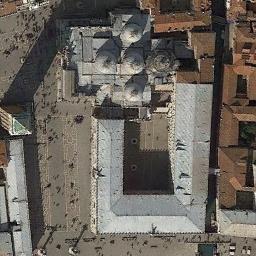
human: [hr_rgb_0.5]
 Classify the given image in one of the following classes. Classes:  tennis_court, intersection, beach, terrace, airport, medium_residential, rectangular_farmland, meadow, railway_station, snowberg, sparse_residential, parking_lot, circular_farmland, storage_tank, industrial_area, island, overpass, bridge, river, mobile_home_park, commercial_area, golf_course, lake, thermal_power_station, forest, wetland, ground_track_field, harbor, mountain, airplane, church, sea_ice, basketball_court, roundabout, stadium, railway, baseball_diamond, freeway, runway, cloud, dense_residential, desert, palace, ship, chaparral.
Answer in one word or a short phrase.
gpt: palace